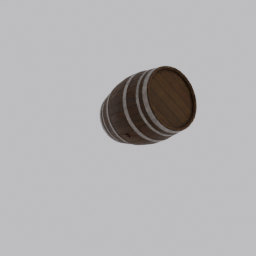
Label: mechanical